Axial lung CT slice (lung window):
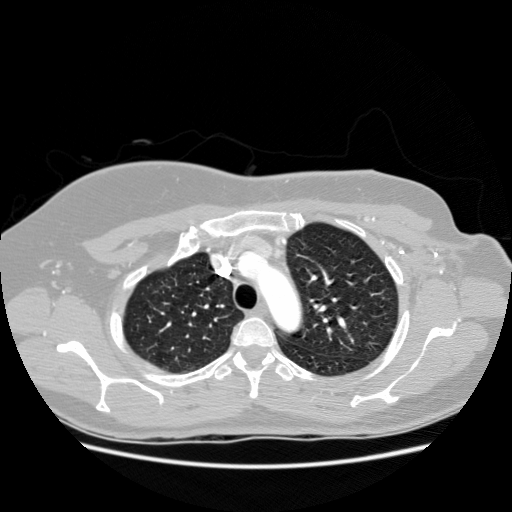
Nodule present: no